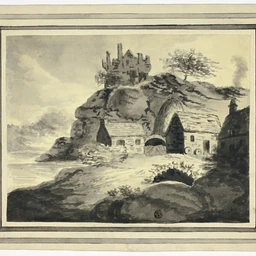
Title: Farm with Overhanging Rock and Castle
Artist: Unknown artist
Caption: farm with overhanging rock and castle, ink or chalk wash, scraping, paper (fiber product), wash, coating (material), drawings (visual works), prints and drawing, unknown artist, a work made of brush and black and gray wash, with scraping, on yellowish-cream wove paper, drawing and watercolor, prints and drawings, art institute of chicago